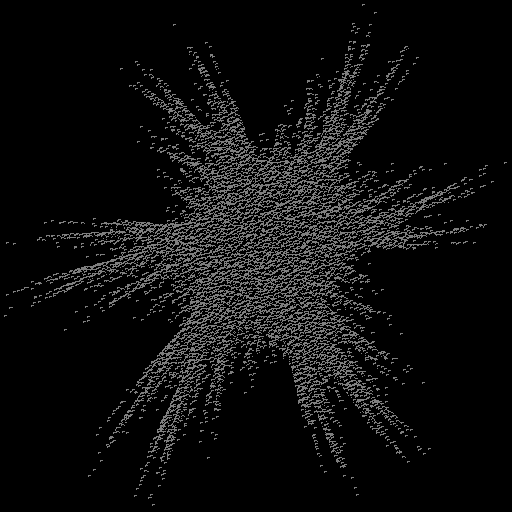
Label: gaku